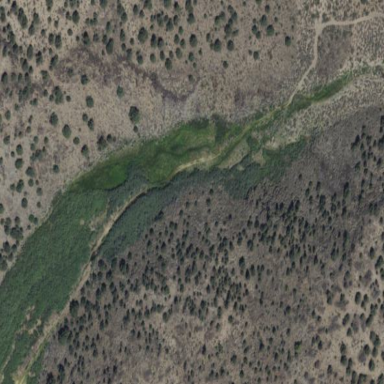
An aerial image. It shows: Wet meadow characterized by grassland vegetation.